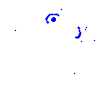
Particle: kaon